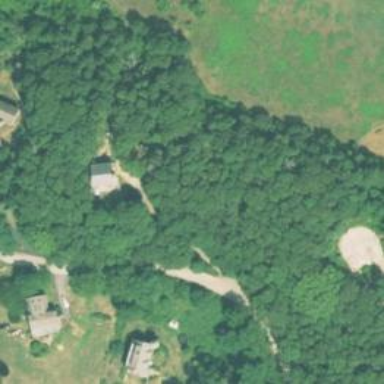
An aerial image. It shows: Driveway.